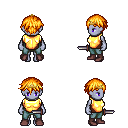
a pixel art fantasy rpg character, female body template, dark elf, purple skin, gold chest armor, teal pants, light blonde short bangs hairstyle, gold tiara, maroon shoes, dagger, four views (front, back, left, right), 2x2 character sprite sheet, small pixel art, hard edges, no anti-aliasing